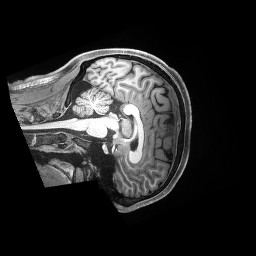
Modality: T1w
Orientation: sagittal
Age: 21
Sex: male
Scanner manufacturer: siemens
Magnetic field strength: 3 T
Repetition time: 2.5 s
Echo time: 0.00181 s